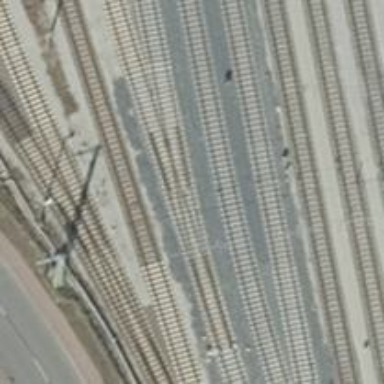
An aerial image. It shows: Railway yard in service.